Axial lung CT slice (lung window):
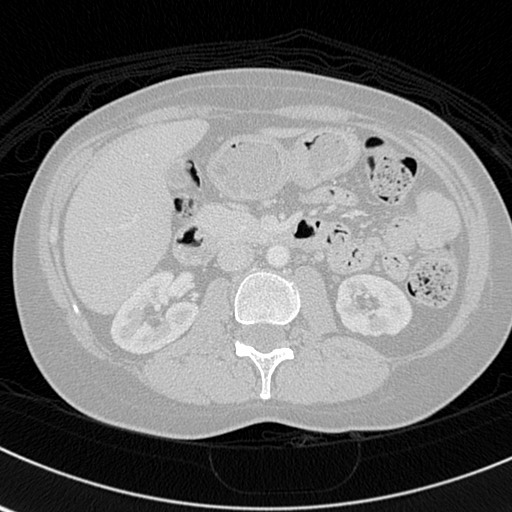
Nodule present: no